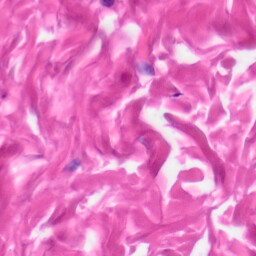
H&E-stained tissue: Skin